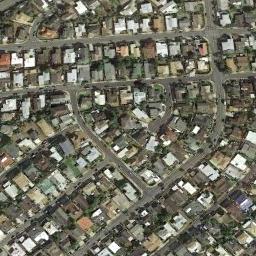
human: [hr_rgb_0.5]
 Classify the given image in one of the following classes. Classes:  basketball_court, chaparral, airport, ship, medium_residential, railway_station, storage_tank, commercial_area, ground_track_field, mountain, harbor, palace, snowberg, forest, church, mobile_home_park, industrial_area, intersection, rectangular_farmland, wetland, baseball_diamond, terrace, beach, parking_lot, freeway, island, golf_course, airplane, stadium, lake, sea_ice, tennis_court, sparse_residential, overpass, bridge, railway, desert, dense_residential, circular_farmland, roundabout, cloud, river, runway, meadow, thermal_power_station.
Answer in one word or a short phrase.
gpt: dense_residential